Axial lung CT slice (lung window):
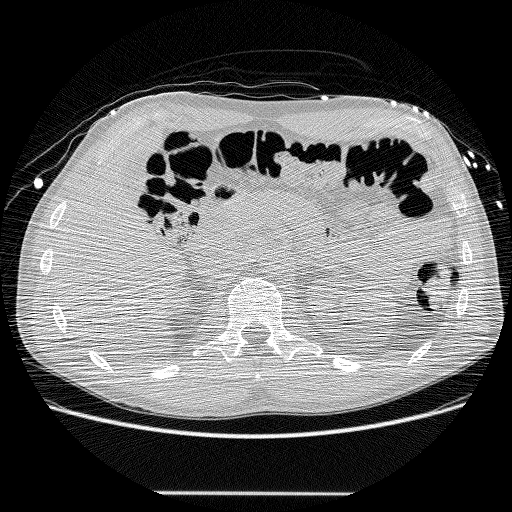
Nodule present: no